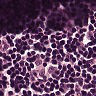
Metastatic tissue present: no